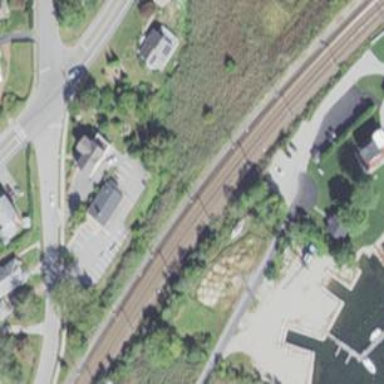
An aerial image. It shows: Railway track with contact lines for electrification.